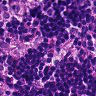
Metastatic tissue present: no